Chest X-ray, AP view. Patient: 26 years old, sex F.
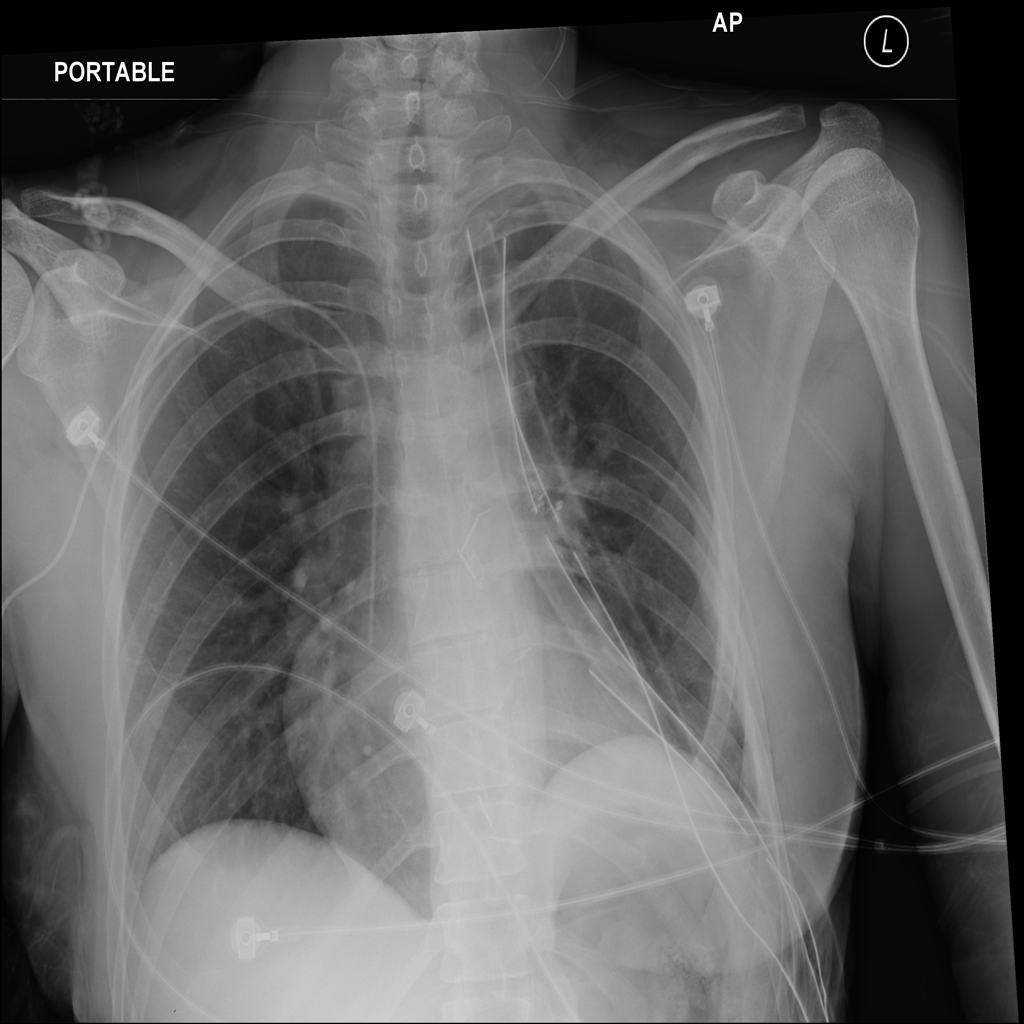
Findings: No Finding